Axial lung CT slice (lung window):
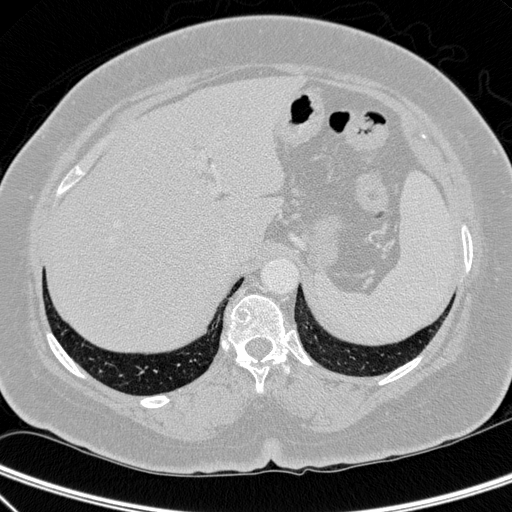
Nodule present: no